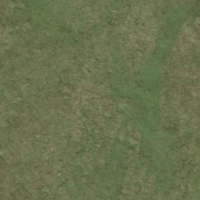
EUNIS habitat code: 25
Species observed at this site:
Arnica montana